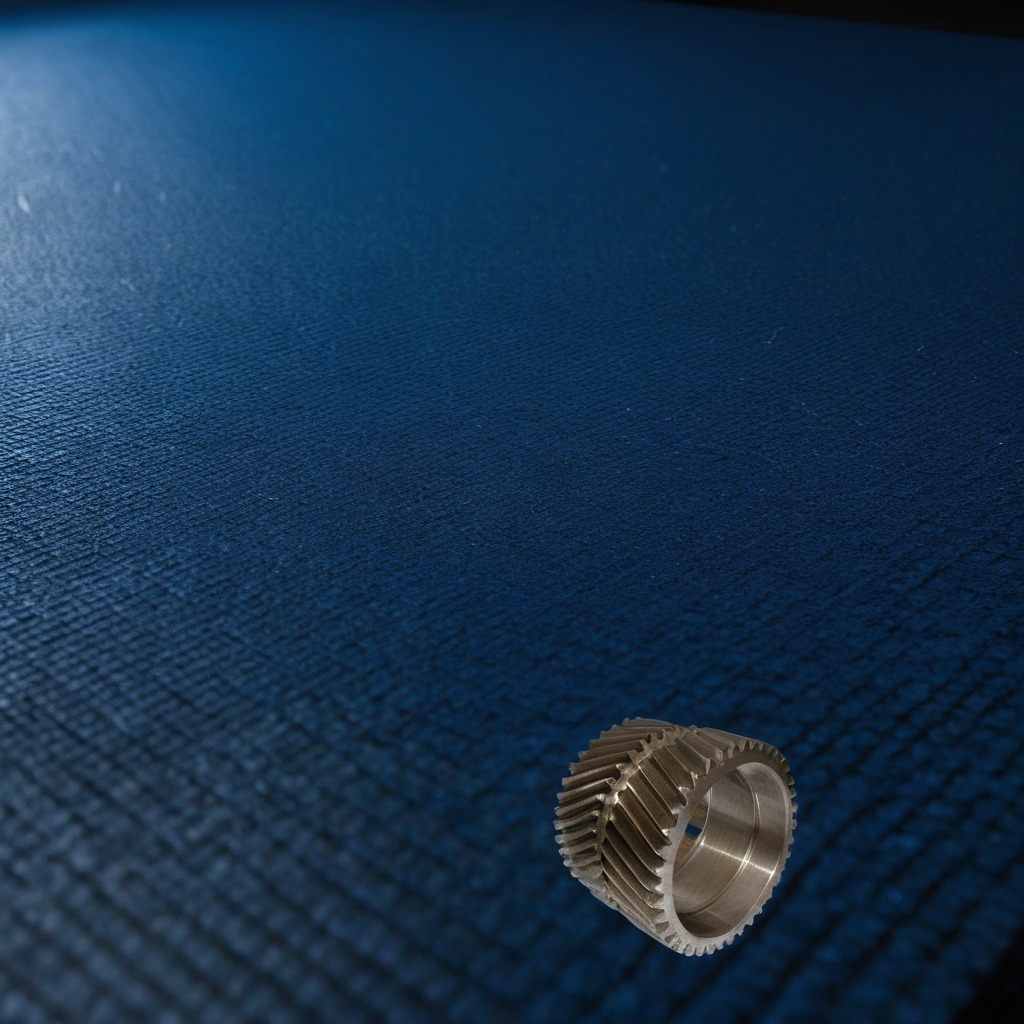
A steel gear with teeth lies on the granite tabletop inside a workshop at night.